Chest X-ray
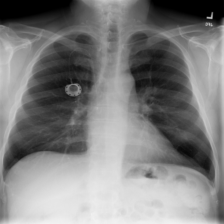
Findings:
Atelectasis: negative
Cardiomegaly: negative
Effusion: negative
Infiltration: negative
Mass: negative
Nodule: negative
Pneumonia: negative
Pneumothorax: negative
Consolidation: negative
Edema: negative
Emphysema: negative
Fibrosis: negative
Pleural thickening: negative
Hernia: negative